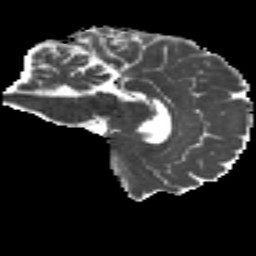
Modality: MD
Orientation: sagittal
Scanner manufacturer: siemens
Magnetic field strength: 3 T
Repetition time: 4.16 s
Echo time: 0.0806 s